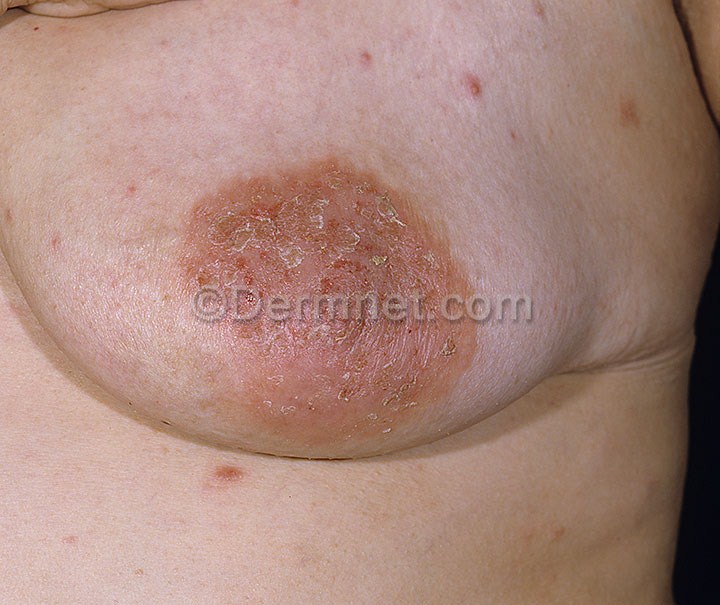
Disease: Eczema Photos